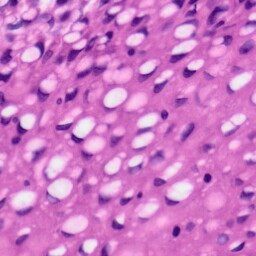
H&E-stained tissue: Tonsil